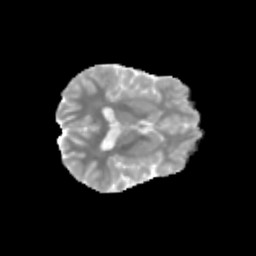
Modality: MD
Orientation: axial
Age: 12
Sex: female
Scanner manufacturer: siemens
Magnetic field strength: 3 T
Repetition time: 3.8 s
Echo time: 0.07 s